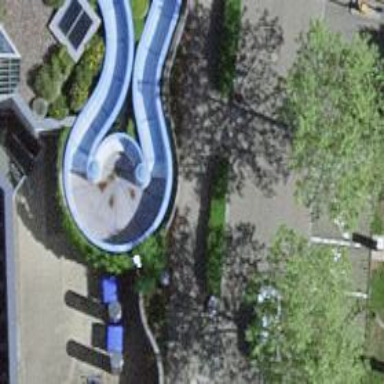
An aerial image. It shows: Water slide attraction.